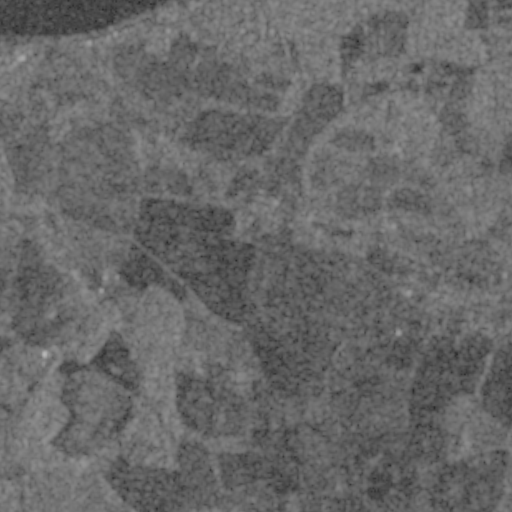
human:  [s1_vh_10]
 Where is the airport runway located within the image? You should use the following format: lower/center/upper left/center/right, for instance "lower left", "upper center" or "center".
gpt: The airport runway is located in the lower left of the image.
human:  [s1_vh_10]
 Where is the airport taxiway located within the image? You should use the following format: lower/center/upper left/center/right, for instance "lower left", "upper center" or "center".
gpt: The airport taxiway is located in the lower left of the image.
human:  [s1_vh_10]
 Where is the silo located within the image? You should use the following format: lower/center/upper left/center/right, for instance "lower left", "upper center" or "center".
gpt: The silo is located in the upper left of the image.
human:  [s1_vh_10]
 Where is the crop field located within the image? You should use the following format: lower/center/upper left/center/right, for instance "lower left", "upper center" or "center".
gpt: There is no crop field in the image.

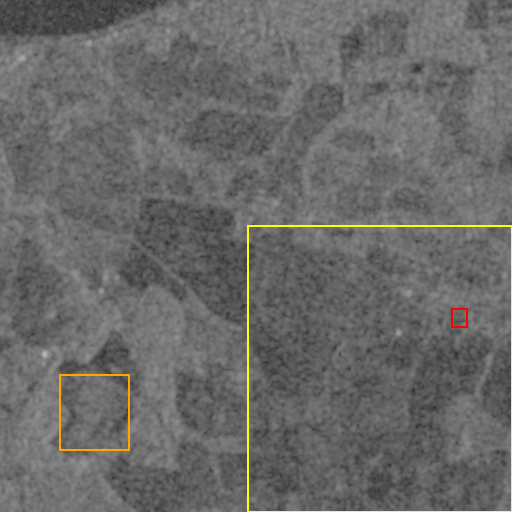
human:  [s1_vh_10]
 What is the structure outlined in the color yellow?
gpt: The structure outlined in yellow is a crop field.
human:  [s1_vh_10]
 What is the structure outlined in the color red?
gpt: The structure outlined in red is a park.
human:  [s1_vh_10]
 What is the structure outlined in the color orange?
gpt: The structure outlined in orange is a solar farm.
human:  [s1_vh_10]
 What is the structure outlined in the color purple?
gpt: There is no purple outline.